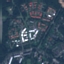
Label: Residential